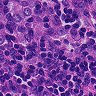
Metastatic tissue present: yes